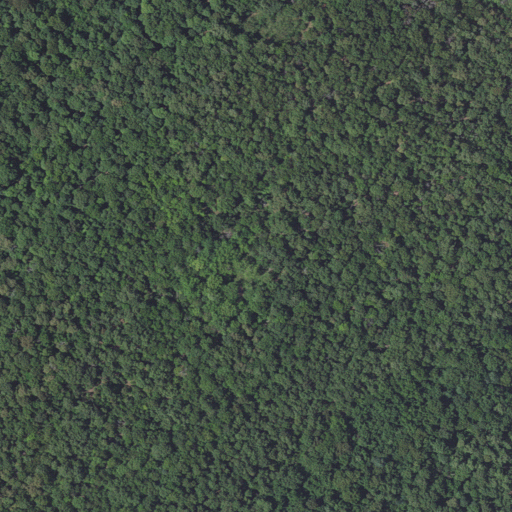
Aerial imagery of mountain in Arkansas named Stevenson Mountain containing only deciduous forest